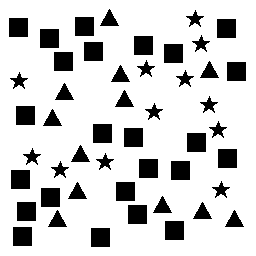
Squares: 24
Triangles: 12
Stars: 12
Total shapes: 48